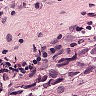
Metastatic tissue present: yes